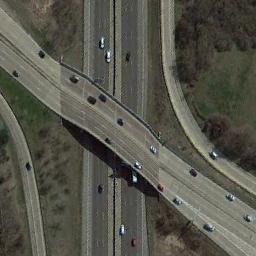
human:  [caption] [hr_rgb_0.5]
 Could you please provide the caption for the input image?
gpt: There are many cars on the overpass .

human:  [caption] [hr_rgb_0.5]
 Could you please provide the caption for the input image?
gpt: An overpass is bent into two circles .

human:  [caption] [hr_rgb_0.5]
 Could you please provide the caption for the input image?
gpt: The overpass is over the roads and some cars are driving on the roads and the overpass .

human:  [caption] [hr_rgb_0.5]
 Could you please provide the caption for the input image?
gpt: The overpass is next to the bare land and some trees .

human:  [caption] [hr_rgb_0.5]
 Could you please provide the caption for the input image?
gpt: There are some brown trees beside the overpass .